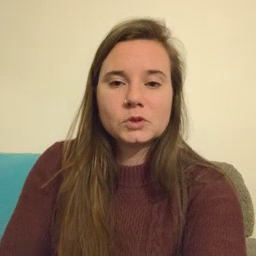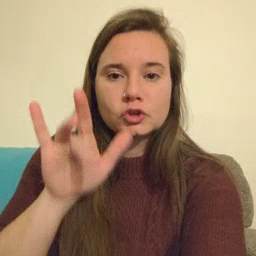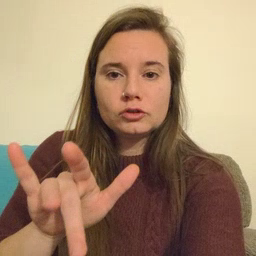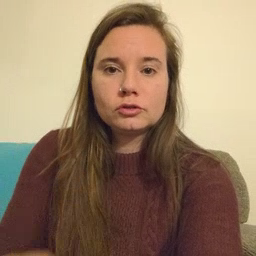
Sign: touch